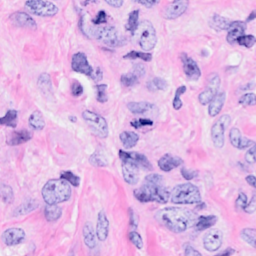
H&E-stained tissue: Breast